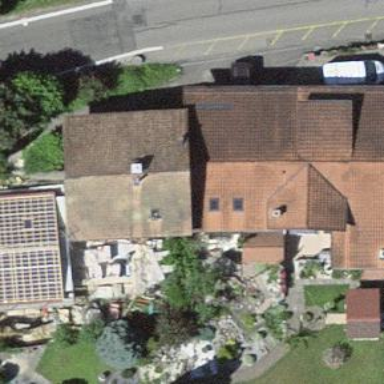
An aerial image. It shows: Building with tile roof.